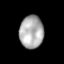
Tissue: lung
Cell type: Myeloid cells
Senescence score: 0.5452
Nuclear area (px): 769
Mean DAPI intensity: 173.294